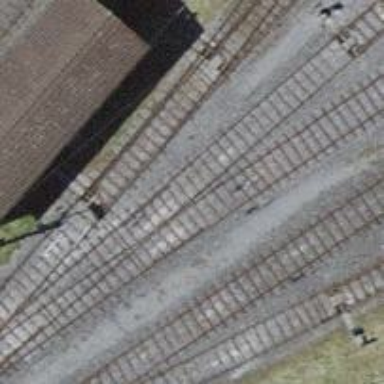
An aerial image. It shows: Single-track electrified railway yard with contact line electrification.